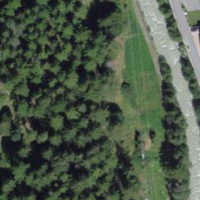
EUNIS habitat code: 43
Species observed at this site:
Achillea millefolium
Chaenorhinum minus
Campanula barbata